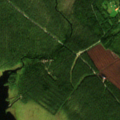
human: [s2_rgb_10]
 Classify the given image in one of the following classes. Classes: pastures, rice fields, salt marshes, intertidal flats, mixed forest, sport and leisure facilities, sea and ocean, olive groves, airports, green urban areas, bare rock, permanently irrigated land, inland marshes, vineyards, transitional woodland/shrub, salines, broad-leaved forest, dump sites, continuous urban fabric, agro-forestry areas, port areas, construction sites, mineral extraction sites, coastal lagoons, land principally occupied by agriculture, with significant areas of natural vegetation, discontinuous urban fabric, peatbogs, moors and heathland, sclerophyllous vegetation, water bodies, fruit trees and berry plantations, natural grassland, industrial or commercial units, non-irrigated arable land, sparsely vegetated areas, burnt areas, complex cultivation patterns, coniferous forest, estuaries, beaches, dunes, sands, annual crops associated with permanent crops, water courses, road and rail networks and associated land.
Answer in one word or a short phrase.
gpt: coniferous forest, mixed forest, transitional woodland/shrub, peatbogs, water bodies